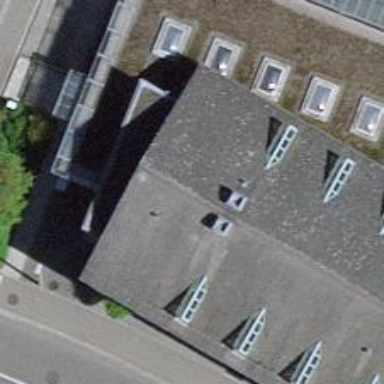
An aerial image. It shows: Library.